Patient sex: M
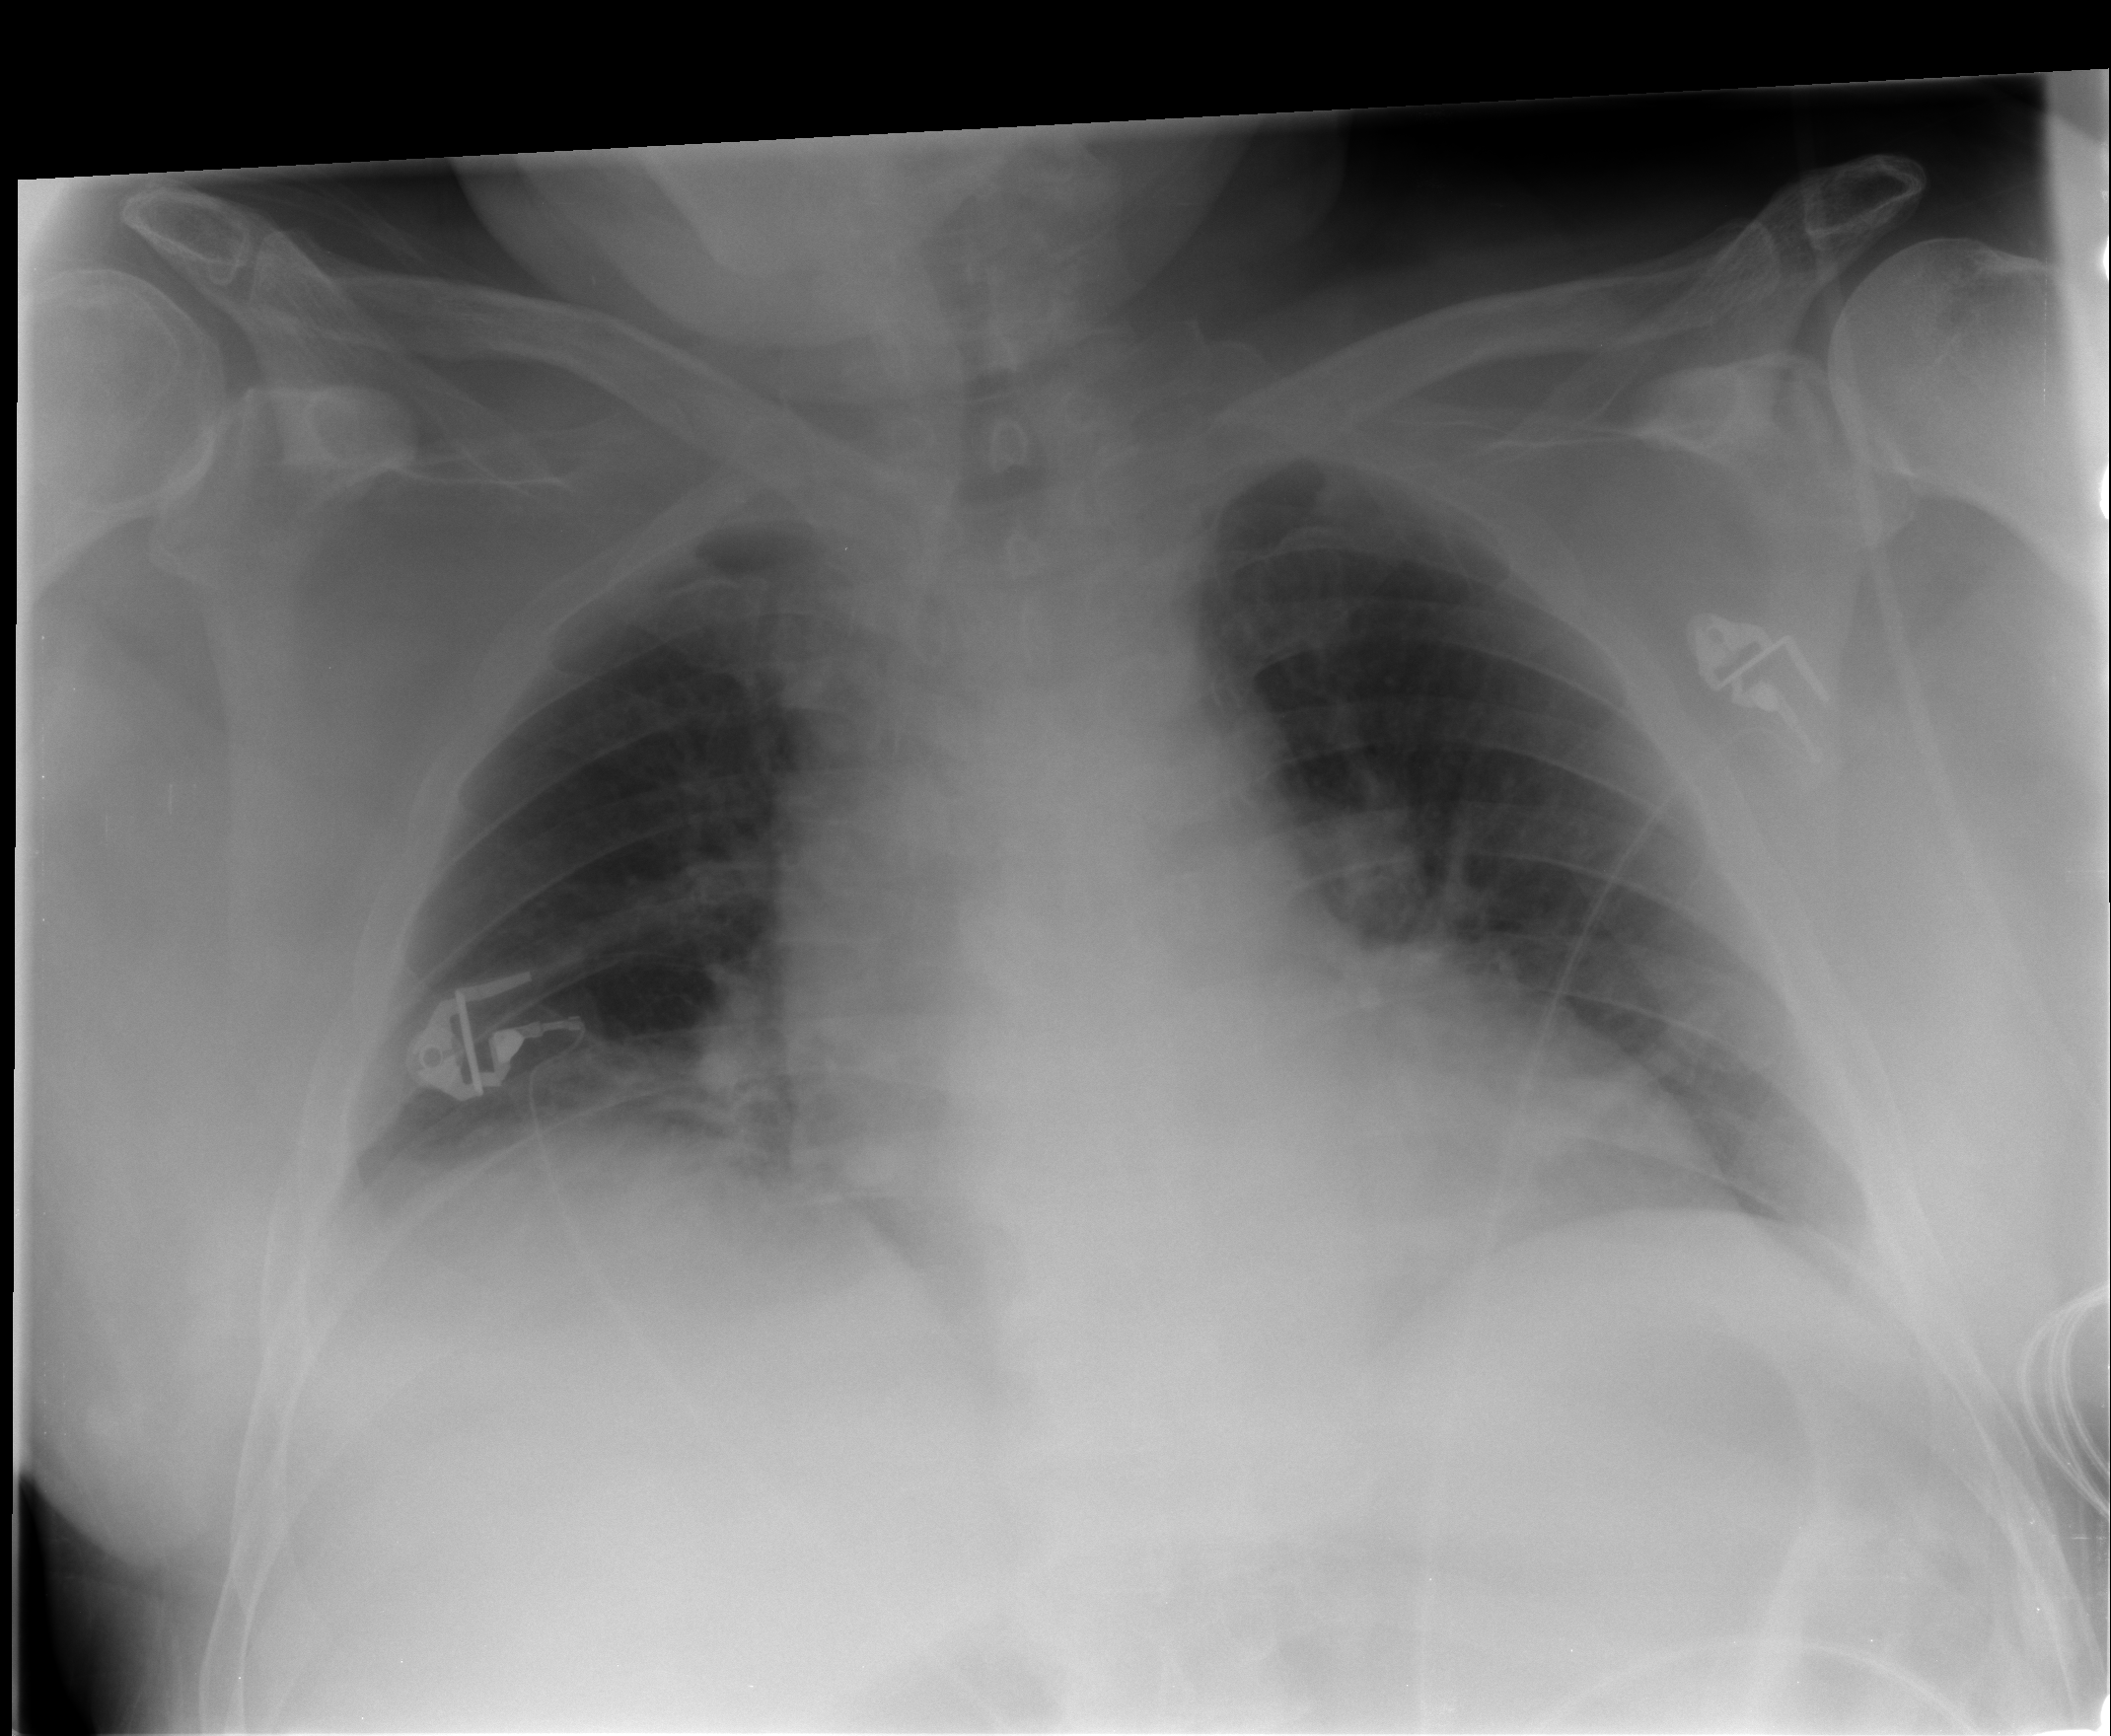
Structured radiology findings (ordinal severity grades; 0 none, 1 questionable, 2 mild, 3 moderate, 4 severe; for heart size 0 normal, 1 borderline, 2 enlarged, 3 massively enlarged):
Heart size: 0
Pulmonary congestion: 0
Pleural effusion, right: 1
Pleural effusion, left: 0
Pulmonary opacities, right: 0
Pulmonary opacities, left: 0
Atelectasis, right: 3
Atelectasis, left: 2